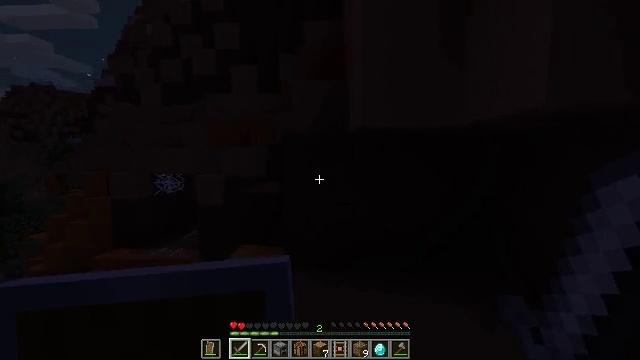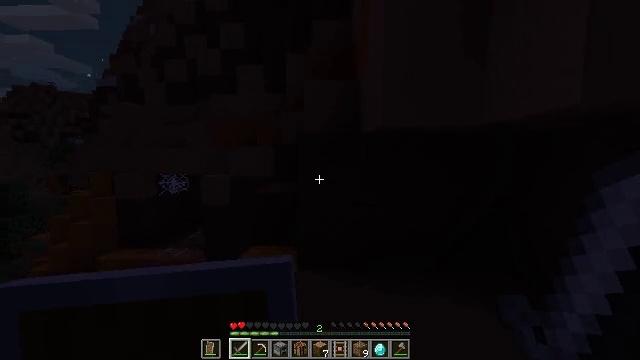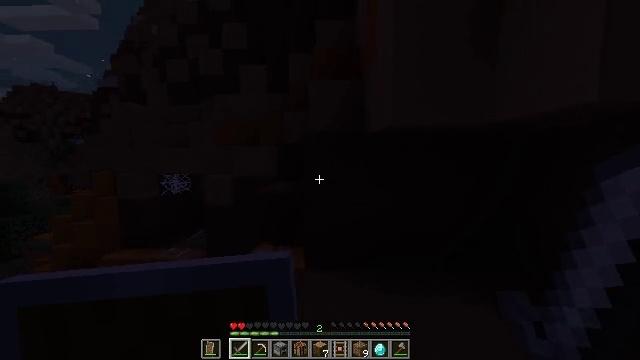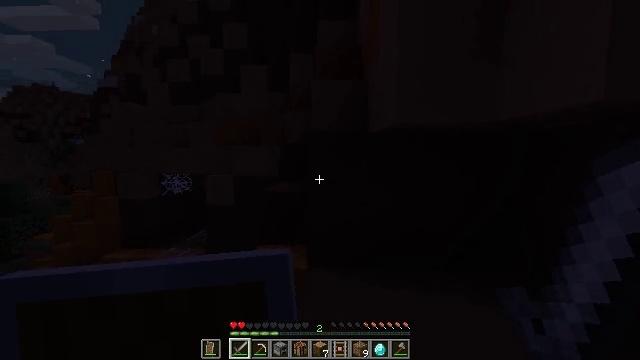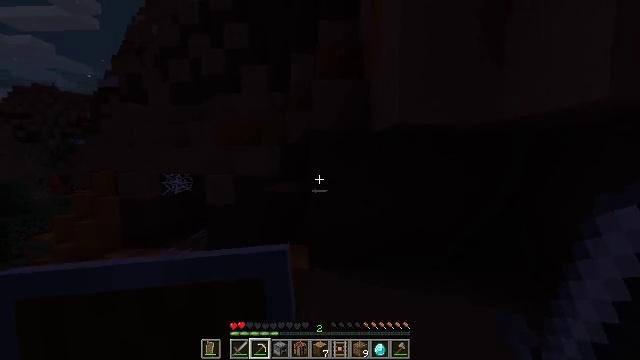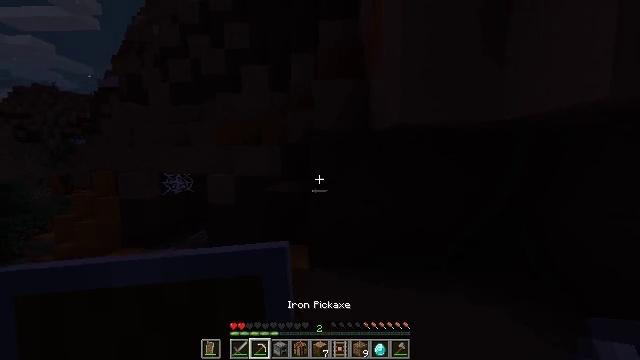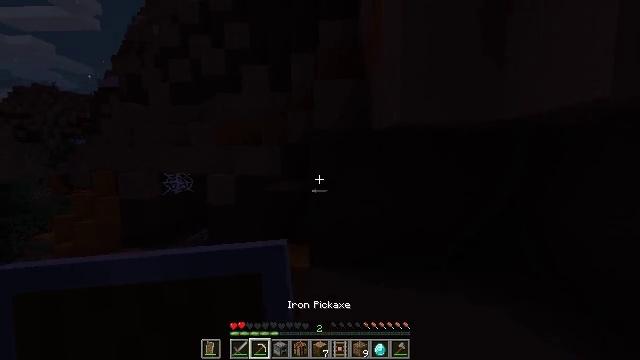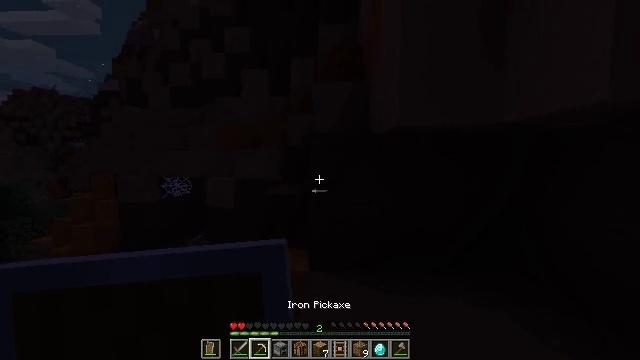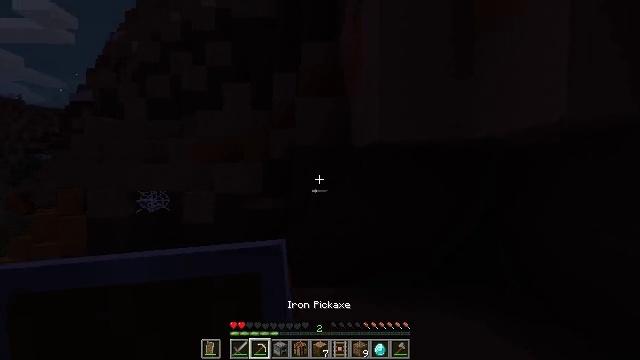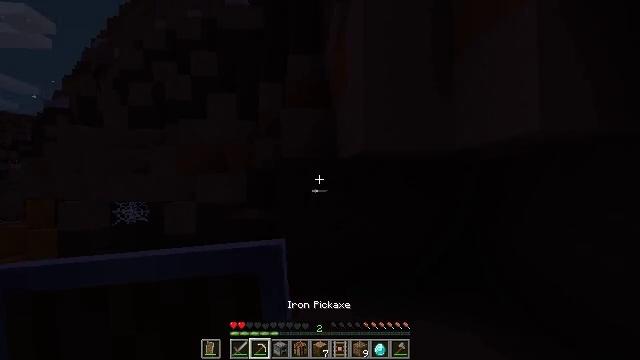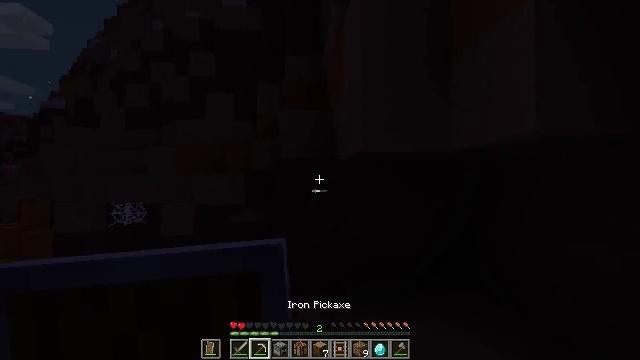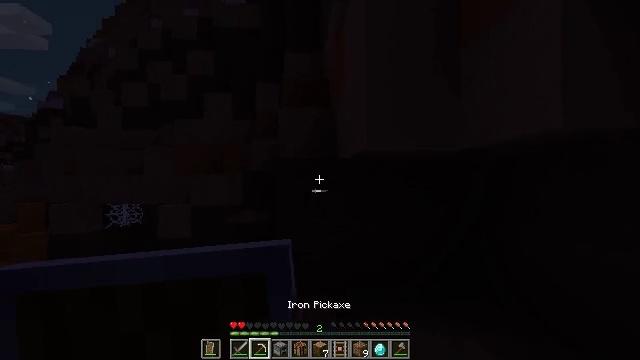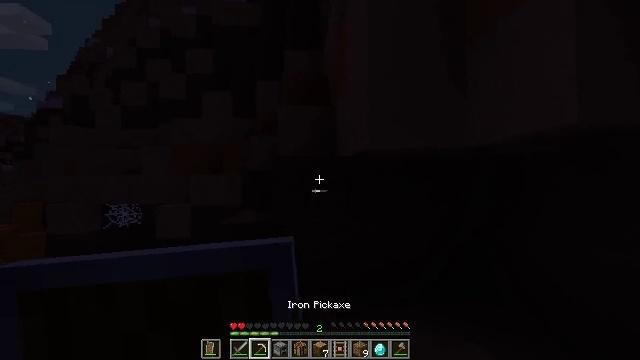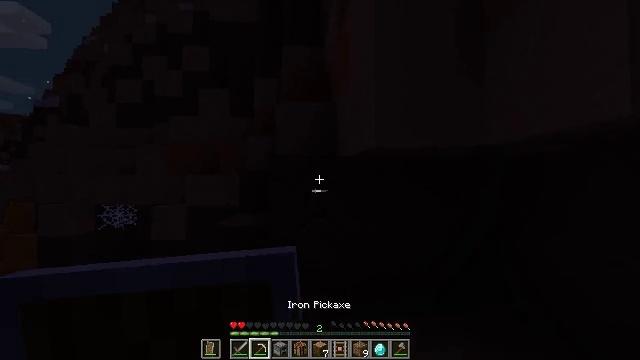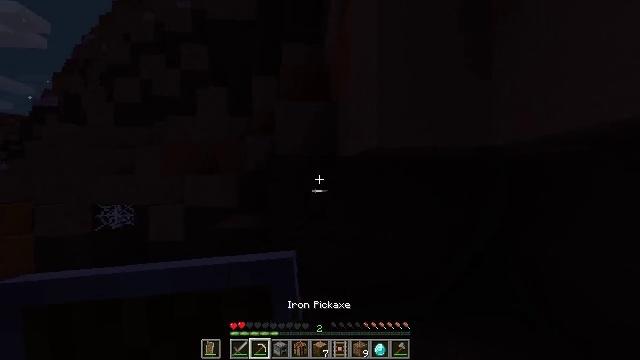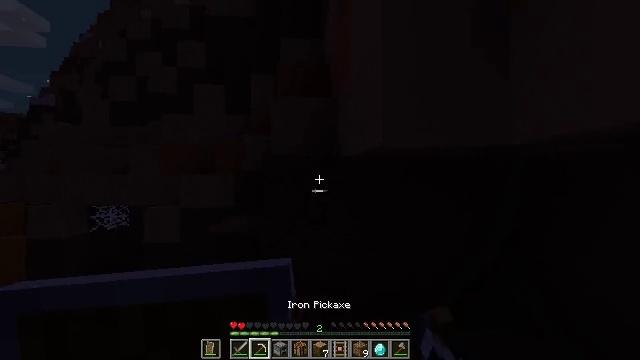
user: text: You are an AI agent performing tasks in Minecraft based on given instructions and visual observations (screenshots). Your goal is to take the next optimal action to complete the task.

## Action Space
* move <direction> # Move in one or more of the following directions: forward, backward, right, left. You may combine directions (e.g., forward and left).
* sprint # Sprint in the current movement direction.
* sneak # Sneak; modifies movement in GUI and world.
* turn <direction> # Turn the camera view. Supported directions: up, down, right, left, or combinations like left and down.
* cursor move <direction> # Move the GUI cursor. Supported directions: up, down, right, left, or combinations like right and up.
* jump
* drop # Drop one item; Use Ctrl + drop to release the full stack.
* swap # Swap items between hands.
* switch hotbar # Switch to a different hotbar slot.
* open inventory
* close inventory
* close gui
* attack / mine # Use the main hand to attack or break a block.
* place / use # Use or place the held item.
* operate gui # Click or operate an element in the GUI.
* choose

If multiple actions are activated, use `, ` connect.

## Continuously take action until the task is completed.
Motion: motion action
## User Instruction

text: Digging brown terracotta from a structure.
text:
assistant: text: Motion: no_op
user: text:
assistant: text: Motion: no_op
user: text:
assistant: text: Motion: no_op
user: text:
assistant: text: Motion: switch to hotbar 2
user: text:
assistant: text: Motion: switch to hotbar 2
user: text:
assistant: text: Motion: no_op
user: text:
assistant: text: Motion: no_op
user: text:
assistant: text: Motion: turn right and up
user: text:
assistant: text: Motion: turn right and up
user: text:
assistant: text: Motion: move forward, attack / mine
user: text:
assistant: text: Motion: move forward, attack / mine
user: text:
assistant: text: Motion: move forward, attack / mine
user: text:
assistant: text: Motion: move forward, attack / mine
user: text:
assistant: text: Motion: move forward, attack / mine
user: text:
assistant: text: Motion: move forward, attack / mine
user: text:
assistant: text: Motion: attack / mine
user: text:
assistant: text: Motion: attack / mine
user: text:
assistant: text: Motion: attack / mine
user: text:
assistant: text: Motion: attack / mine
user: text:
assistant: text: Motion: move forward, attack / mine
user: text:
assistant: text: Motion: move forward, turn up, attack / mine
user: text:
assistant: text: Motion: attack / mine